Interaction volume radius: 10 \u00c5
Interaction volume height: 20 \u00c5
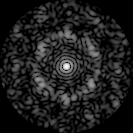
Disorder parameter: 0.6845